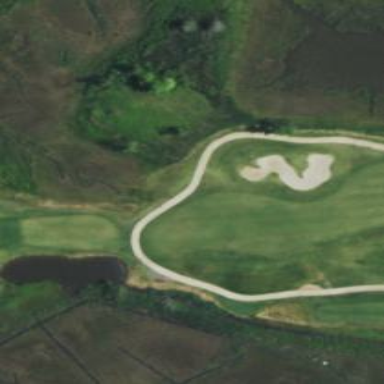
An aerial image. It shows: View of golf hole.